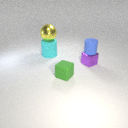
small purple metal cube in front of large cyan rubber cylinder